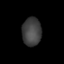
Tissue: lung
Cell type: Epithelial cells
Senescence score: 0.2357
Nuclear area (px): 528
Mean DAPI intensity: 65.169